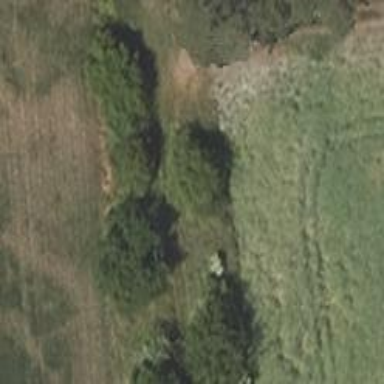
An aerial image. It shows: Row of deciduous broadleaved trees.